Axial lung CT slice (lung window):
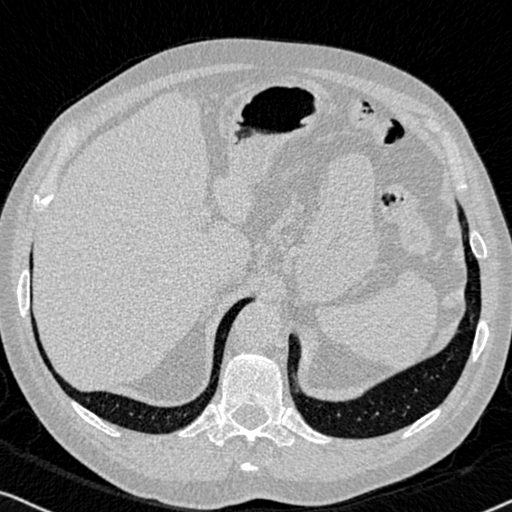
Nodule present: no